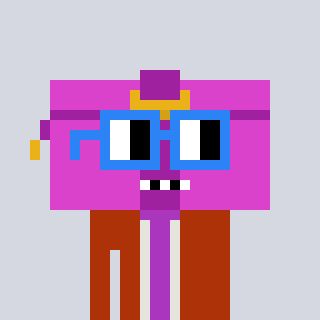
a pixel art character with square blue glasses, a clutch-shaped head and a hotbrown-colored body on a cool background